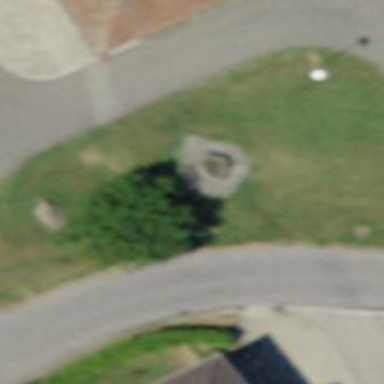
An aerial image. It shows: Beautiful fountain.